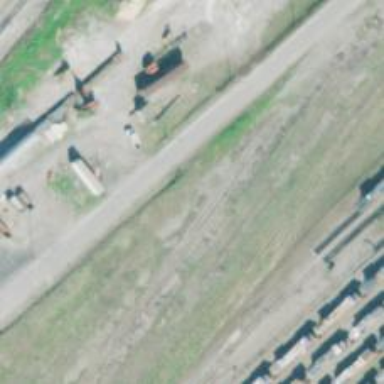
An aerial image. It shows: Abandoned railway yard is depicted.